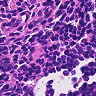
Metastatic tissue present: no